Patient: sex M, age 33
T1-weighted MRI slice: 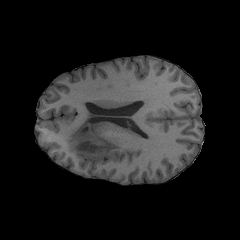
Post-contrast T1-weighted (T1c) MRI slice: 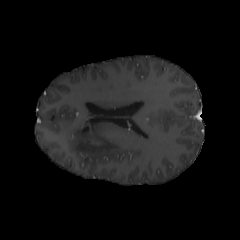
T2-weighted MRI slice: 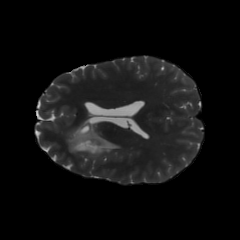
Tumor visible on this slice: yes
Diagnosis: Astrocytoma, IDH-mutant
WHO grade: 4